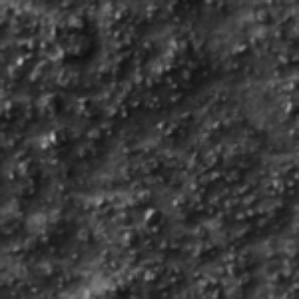
Label: frost